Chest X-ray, PA view. Patient: 52 years old, sex M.
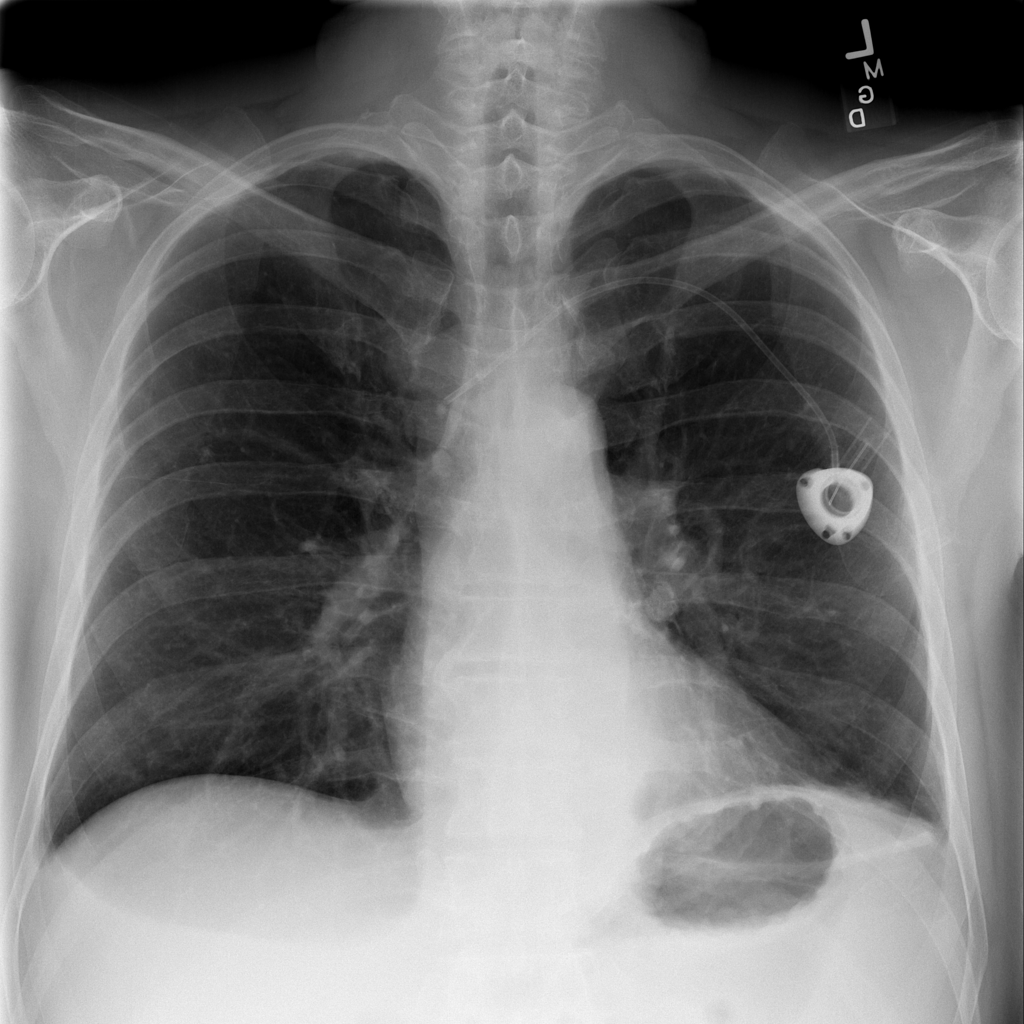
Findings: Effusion